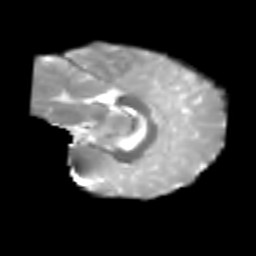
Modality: T2w
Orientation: sagittal
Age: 6
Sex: female
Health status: healthy